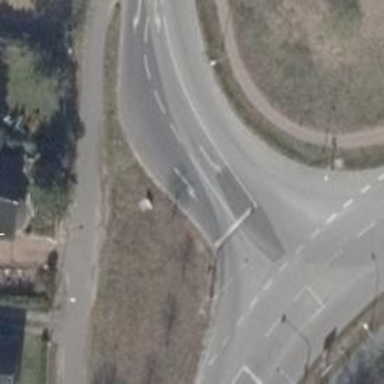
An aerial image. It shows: Secondary road with separate asphalt sidewalk.